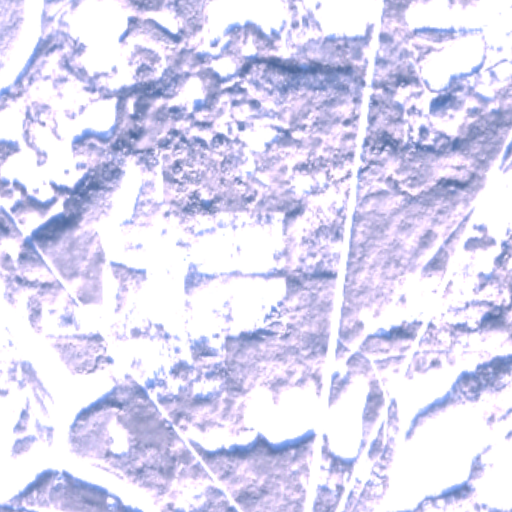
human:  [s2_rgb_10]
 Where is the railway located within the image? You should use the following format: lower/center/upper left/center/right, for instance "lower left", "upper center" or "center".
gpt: The railway is located in the lower right of the image.
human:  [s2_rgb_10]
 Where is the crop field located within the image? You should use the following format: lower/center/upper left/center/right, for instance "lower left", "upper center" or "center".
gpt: There is no crop field in the image.